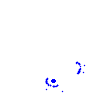
Particle: pion